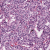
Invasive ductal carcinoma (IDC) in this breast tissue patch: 1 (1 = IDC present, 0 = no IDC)